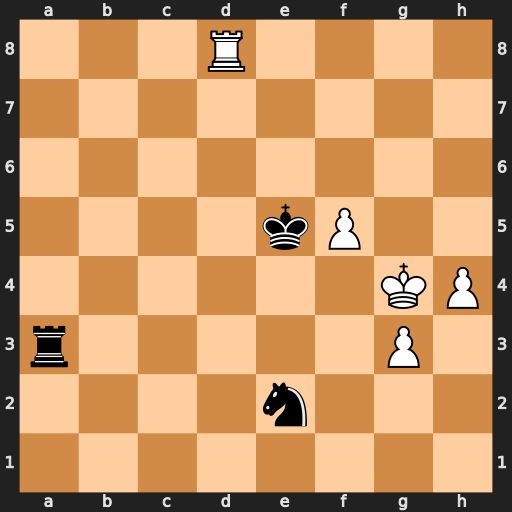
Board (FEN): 3R4/8/8/4kP2/6KP/r5P1/4n3/8
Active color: w
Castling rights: -
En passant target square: -
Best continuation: Re8+ Kd5 Rxe2